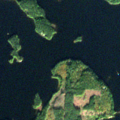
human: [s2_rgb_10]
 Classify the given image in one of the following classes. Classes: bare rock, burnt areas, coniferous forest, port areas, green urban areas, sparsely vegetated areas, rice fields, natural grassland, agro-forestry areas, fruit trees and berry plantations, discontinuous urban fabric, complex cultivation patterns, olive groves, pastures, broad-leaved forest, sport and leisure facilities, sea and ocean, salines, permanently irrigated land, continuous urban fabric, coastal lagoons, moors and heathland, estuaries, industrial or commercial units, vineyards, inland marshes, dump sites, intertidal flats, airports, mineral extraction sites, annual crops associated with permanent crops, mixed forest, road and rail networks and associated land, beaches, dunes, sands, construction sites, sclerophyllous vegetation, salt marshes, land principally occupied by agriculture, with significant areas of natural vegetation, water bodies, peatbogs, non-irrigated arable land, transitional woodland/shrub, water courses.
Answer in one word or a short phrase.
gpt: coniferous forest, water bodies